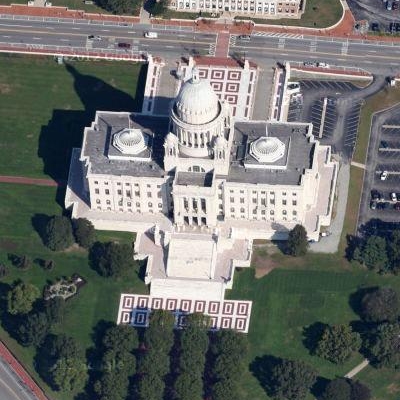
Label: Industry